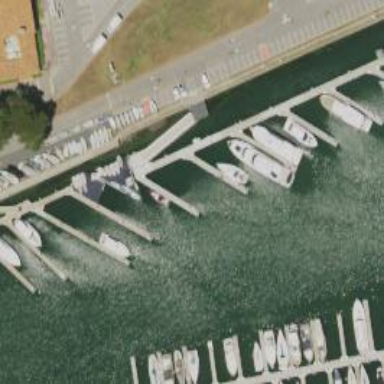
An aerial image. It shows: Dock by the waterway.